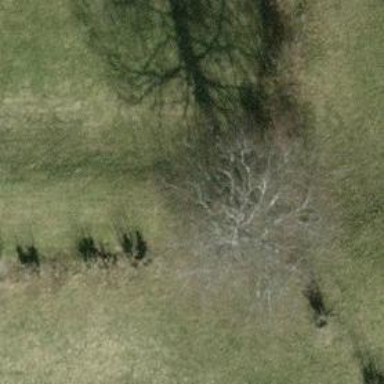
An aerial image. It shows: Bench.